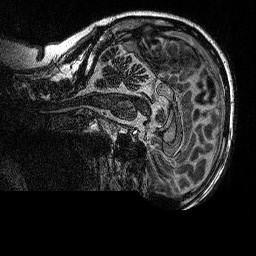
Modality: MP2RAGE
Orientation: sagittal
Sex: female
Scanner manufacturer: siemens
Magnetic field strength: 3 T
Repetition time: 5 s
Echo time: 0.00292 s